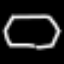
Label: octagon